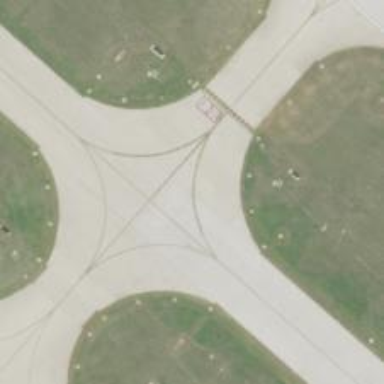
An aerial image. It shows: View of taxiway at the airport.